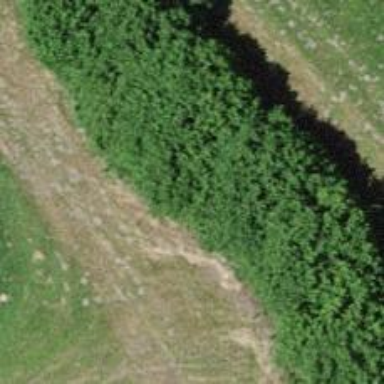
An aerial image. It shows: Hedge acting as barrier.